Question: I am trying to build a makefile in linux. The code which goes into the makefile is as follows:
'''
NVCC = /usr/local/cuda/bin/nvcc
CUDAPATH = /usr/local/cuda
NVCCFLAGS = -I$(CUDAPATH)/include
LFLAGS = -L$(CUDAPATH)/lib64 -lcuda -lcudart -lm
VectorAdd:
$(NVCC) $(NVCCFLAGS) $(LFLAGS) -o VectorAdd VectorAdd.cu
'''
So when I type "make"
I get the following error:

How do i get rid of it and build my make file?
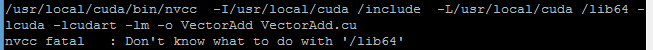
Answer: Since you're using NVCC you don't really need those LFLAGS and NVCCFLAGS definitions. nvcc knows how to find all that automatically.
But if you want to fix it, get rid of the space at the end of your cuda path definition:
'''
CUDAPATH = /usr/local/cuda
^ there is a space here, delete it
'''